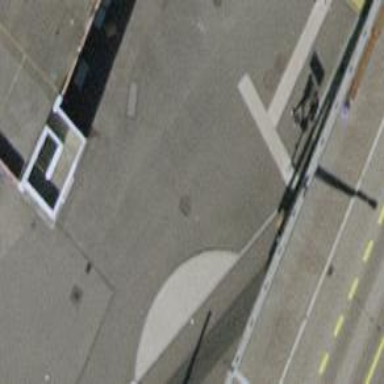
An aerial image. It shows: Asphalt path that serves as sidewalk.